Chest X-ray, PA view. Patient: 38 years old, sex F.
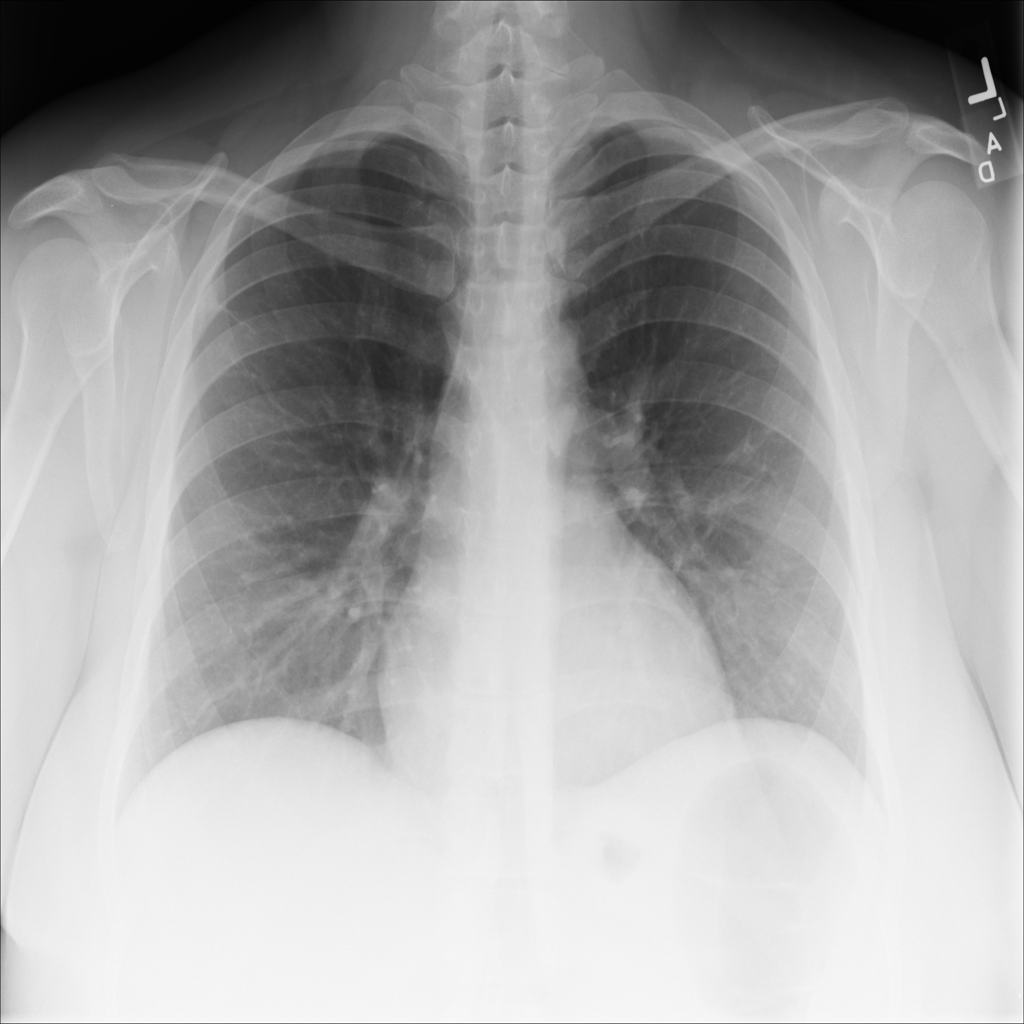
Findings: No Finding